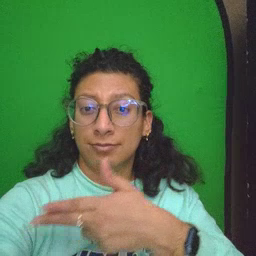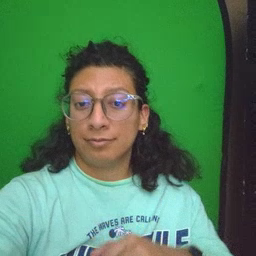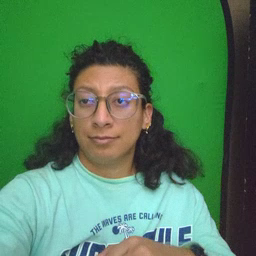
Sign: cut